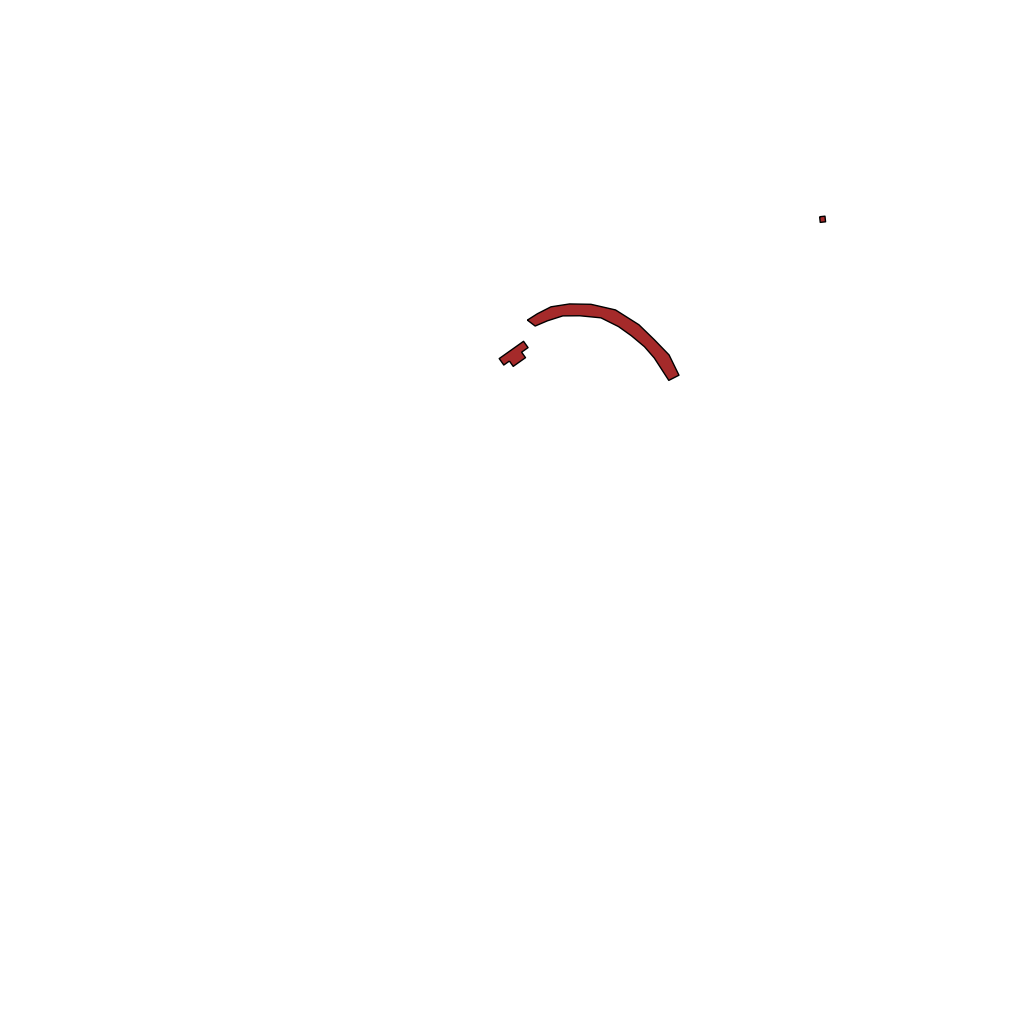
Tags: overhead vector_map, recreation, density_5, Facility, 1.0 km²